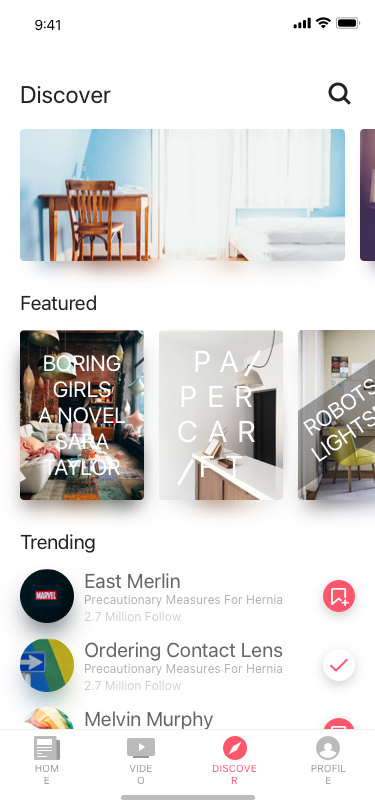
Text in this UI design:
Discover
Featured
BORING
GIRLS
A NOVEL
SARA
TAYLOR
PA
PER
CAR
FT
ROBOTS IN
LIGHTSPEED
Trending
East Merlin
Precautionary Measures For Hernia
2.7 Million Follow
Ordering Contact Lens
Precautionary Measures For Hernia
2.7 Million Follow
Melvin Murphy
Precautionary Measures For Hernia
2.7 Million Follow
East Merlin
Precautionary Measures For Hernia